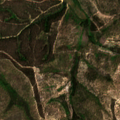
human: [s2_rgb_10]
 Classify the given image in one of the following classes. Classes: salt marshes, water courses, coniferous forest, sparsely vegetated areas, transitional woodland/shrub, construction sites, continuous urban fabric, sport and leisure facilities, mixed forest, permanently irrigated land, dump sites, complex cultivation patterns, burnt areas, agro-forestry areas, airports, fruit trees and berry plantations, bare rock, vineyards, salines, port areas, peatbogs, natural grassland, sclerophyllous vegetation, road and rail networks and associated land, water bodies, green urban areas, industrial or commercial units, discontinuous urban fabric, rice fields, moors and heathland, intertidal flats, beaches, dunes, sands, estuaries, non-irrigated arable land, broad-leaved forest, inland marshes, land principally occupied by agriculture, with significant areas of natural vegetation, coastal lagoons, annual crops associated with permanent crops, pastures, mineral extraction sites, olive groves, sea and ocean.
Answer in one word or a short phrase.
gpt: non-irrigated arable land, broad-leaved forest, mixed forest, transitional woodland/shrub